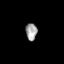
Tissue: prostate
Cell type: T cells
Senescence score: 0.8452
Nuclear area (px): 192
Mean DAPI intensity: 159.078